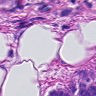
Metastatic tissue present: yes